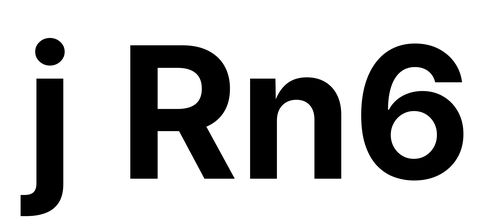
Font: Inter_Bold